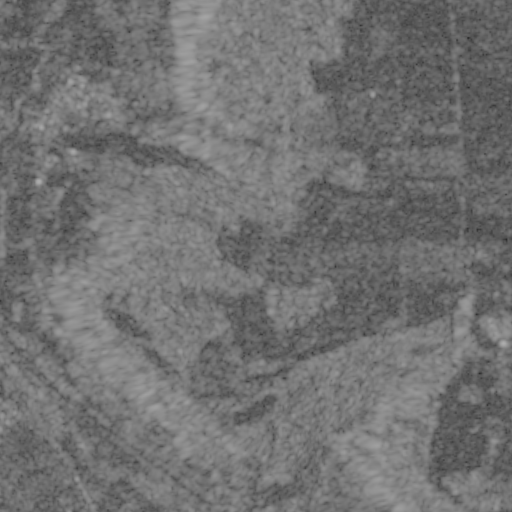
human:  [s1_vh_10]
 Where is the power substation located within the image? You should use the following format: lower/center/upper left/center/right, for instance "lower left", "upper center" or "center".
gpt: The power substation is located in the upper left of the image.
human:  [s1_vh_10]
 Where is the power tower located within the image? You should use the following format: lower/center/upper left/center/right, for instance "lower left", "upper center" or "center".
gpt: The power tower is located in the lower left of the image.
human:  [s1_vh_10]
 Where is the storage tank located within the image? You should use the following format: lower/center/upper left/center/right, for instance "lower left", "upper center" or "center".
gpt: The storage tank is located in the center right of the image.
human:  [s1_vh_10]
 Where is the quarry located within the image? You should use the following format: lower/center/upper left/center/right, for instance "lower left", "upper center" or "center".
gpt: There is no quarry in the image.

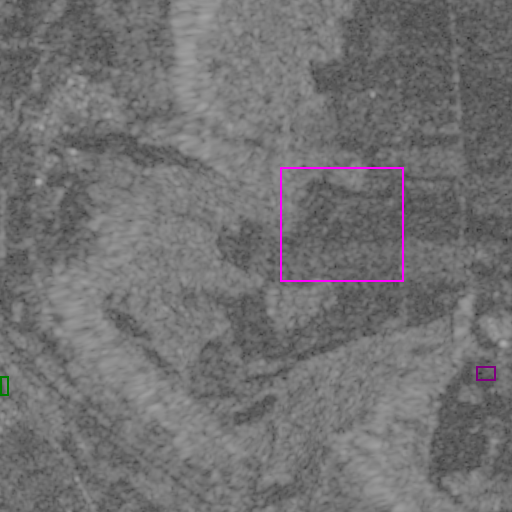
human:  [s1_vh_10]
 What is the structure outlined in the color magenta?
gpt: The structure outlined in magenta is a crop field.
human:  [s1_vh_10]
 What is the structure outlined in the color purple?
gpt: The structure outlined in purple is a park.
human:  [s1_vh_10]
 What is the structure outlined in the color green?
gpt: The structure outlined in green is a wastewater plant.
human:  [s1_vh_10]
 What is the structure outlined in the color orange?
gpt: There is no orange outline.